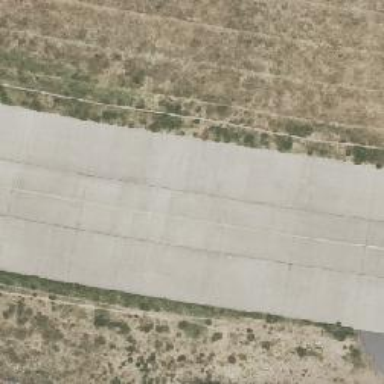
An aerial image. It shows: Footway made of concrete plates.